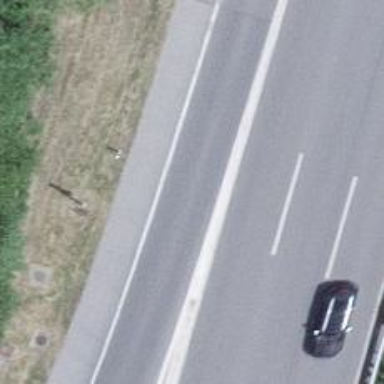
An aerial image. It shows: Asphalt motorway link.